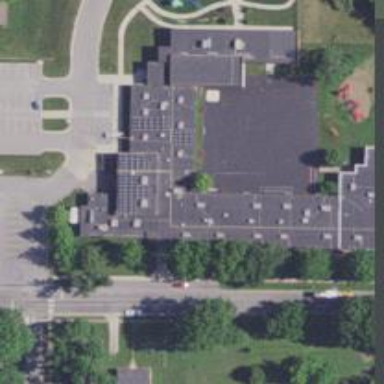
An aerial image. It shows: School building.